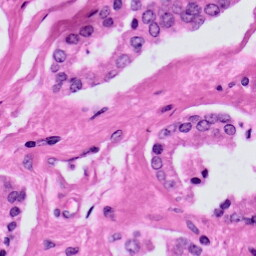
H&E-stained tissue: Prostate